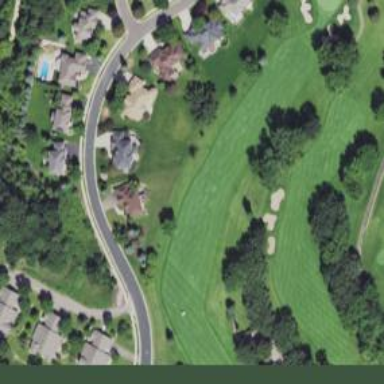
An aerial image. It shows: Grassy area designated as golf fairway.